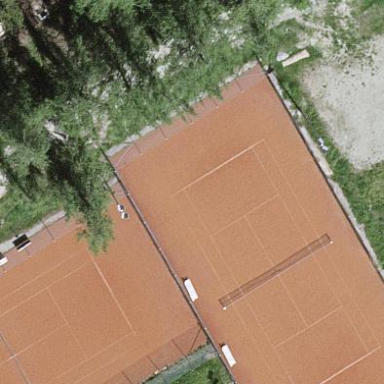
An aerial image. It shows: Tennis court in leisure pitch.